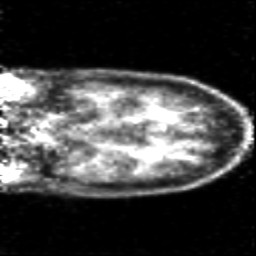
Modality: PET
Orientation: coronal
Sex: female
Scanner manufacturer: siemens